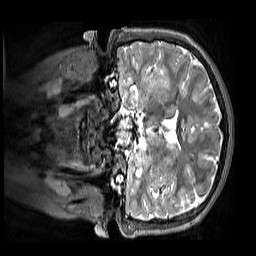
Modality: T2w
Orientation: coronal
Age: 10
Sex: female
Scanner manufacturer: siemens
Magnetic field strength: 3 T
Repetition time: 3.2 s
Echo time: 0.408 s